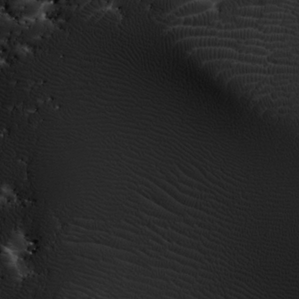
Label: non_frost